Question: Count the number of objects in the diagram.
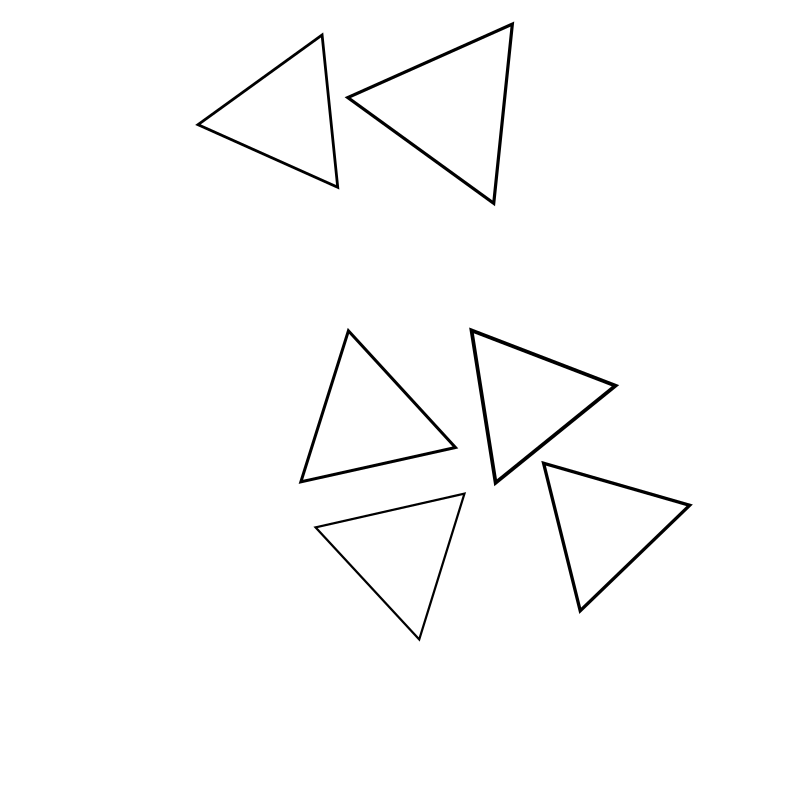
Answer: 6